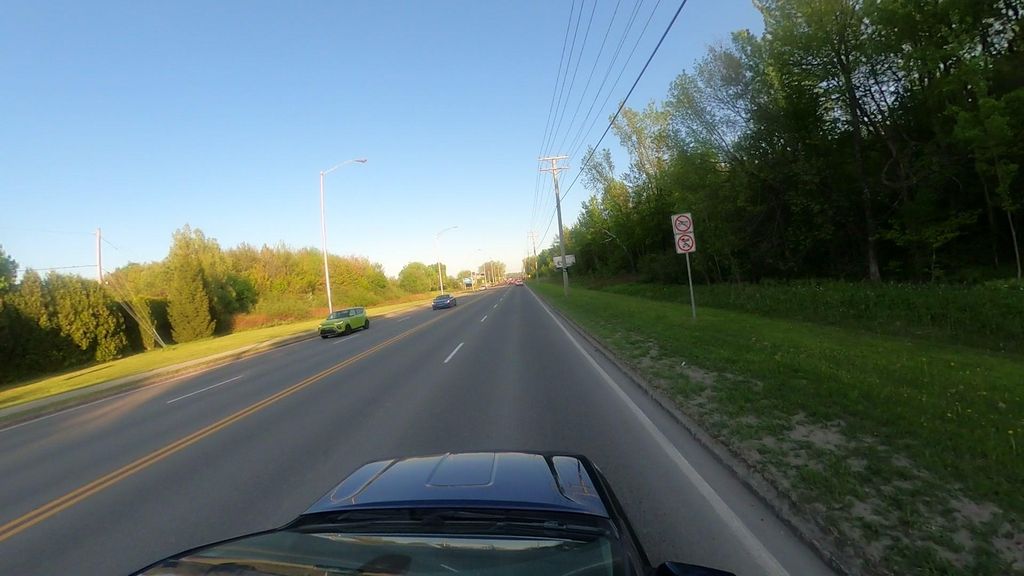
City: quebec_city